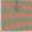
Piece: xx